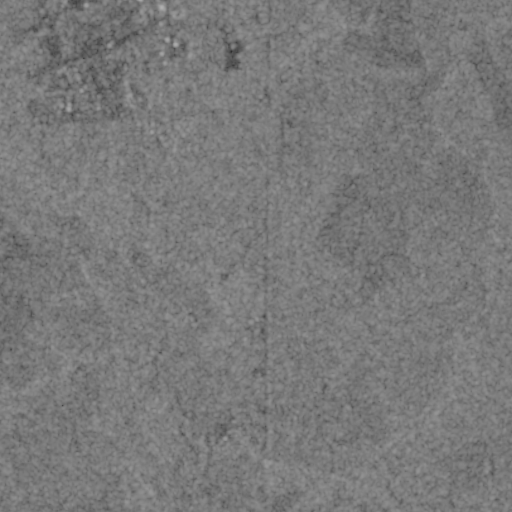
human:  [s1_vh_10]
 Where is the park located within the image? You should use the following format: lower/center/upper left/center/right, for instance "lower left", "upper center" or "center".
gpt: The park is located in the upper left of the image.
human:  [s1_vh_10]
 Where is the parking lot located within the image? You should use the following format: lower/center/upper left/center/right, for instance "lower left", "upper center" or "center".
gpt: The parking lot is located in the upper left of the image.
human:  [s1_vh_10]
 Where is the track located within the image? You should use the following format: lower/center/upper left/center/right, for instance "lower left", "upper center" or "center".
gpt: There is no track in the image.

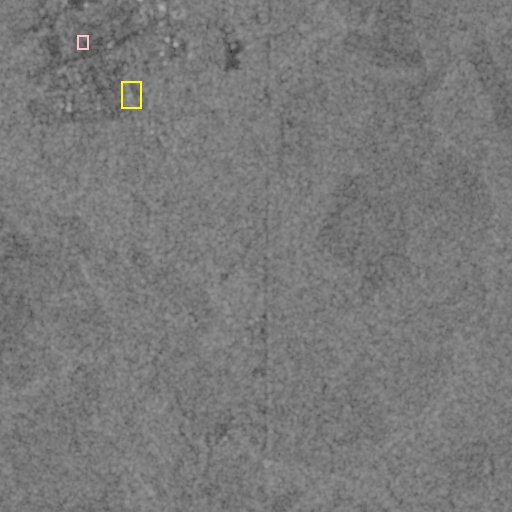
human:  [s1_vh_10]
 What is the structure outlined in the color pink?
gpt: The structure outlined in pink is a park.
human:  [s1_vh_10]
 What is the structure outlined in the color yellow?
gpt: The structure outlined in yellow is a building.
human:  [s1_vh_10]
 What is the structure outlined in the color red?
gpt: There is no red outline.